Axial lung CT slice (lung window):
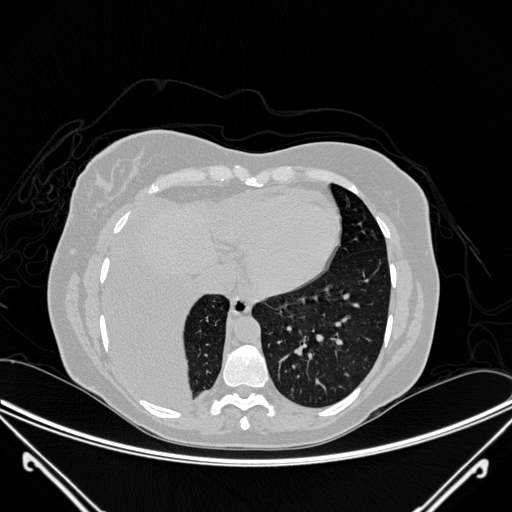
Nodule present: no